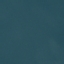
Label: SeaLake